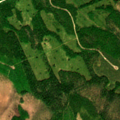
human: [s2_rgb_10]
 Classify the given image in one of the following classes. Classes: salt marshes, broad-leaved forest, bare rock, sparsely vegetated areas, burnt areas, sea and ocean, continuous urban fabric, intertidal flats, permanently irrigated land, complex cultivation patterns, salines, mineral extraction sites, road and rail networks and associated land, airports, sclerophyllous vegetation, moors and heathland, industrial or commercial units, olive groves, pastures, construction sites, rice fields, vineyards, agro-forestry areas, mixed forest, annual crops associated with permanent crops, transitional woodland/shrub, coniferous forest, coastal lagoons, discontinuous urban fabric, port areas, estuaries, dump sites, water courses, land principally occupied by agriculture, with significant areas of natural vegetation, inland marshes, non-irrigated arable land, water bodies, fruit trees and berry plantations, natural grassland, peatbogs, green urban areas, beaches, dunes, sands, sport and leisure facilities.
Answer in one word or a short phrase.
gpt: coniferous forest, mixed forest, transitional woodland/shrub